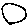
Label: circle